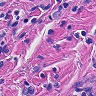
Metastatic tissue present: yes